Brain MRI, T1c slice (ischemic stroke SPES case)
Modalities acquired: T1c|T2|DWI|CBF|CBV|TTP|Tmax
Volume shape: 92x110x72 voxels, spacing: 2x2x2 mm
Slice 42 of 72
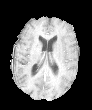
Lesion size: 28276 voxels